Question: I have 100 boxes, (box1, box2, etc) each box has 100 rows of values. (0,1,2,etc) So I have a total of 10,000 rows of data. I am counting number of cells in each box with a specific value. I set the range because I can then change the countif value, e.g. number of cells with value of 2, 3, etc.
However, to do this, I have to Dim boxes 100 times and set box= 100 times. Is there a way to simplify this? Each box always has 100 rows, total number of boxes is always 100.
'''
Dim box1 As Range
Dim box2 As Range
Dim box 3 As Range
.....
Set box1 = Range("A1:A100")
Set box2 = Range("A101:200")
Set box3 = Range("A201:300")
.....
Range("C1").formula = "=COUNTIF(box1, "1")"
Range("C2").formula = "=COUNTIF(box2, "1")"
.....
'''

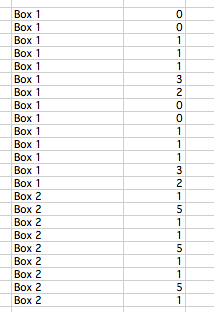
Answer: This should get you started in the right direction:
'''
Sub tgr()
Dim box(1 To 100) As Range
Dim i As Long
For i = 1 To UBound(box)
Set box(i) = Cells(100 * (i - 1) + 1, "A").Resize(100)
Cells(i, "C").Formula = "=COUNTIF(" & box(i).Address & ",""1"")"
Next i
End Sub
'''